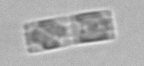
Label: Bacillariophyceae_morphotype1